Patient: sex F, age 61
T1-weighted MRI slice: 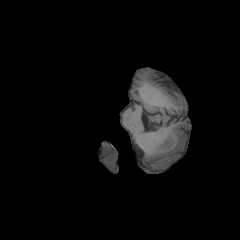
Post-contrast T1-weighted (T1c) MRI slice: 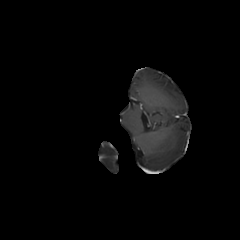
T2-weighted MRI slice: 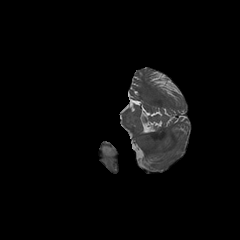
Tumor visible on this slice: yes
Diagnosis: Astrocytoma, IDH-wildtype
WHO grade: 2